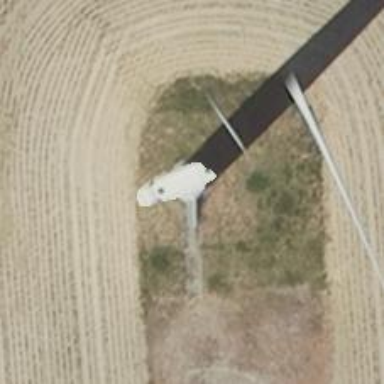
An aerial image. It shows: Wind generator of the horizontal axis type made by Vestas.